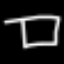
Label: square